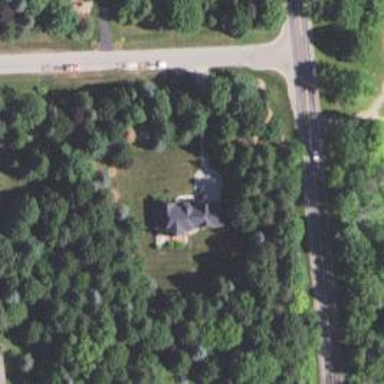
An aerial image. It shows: Driveway.